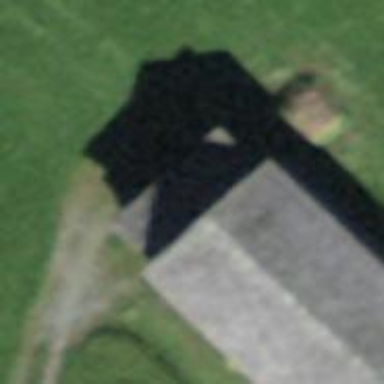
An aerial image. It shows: Barn.